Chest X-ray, AP view. Patient: 58 years old, sex F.
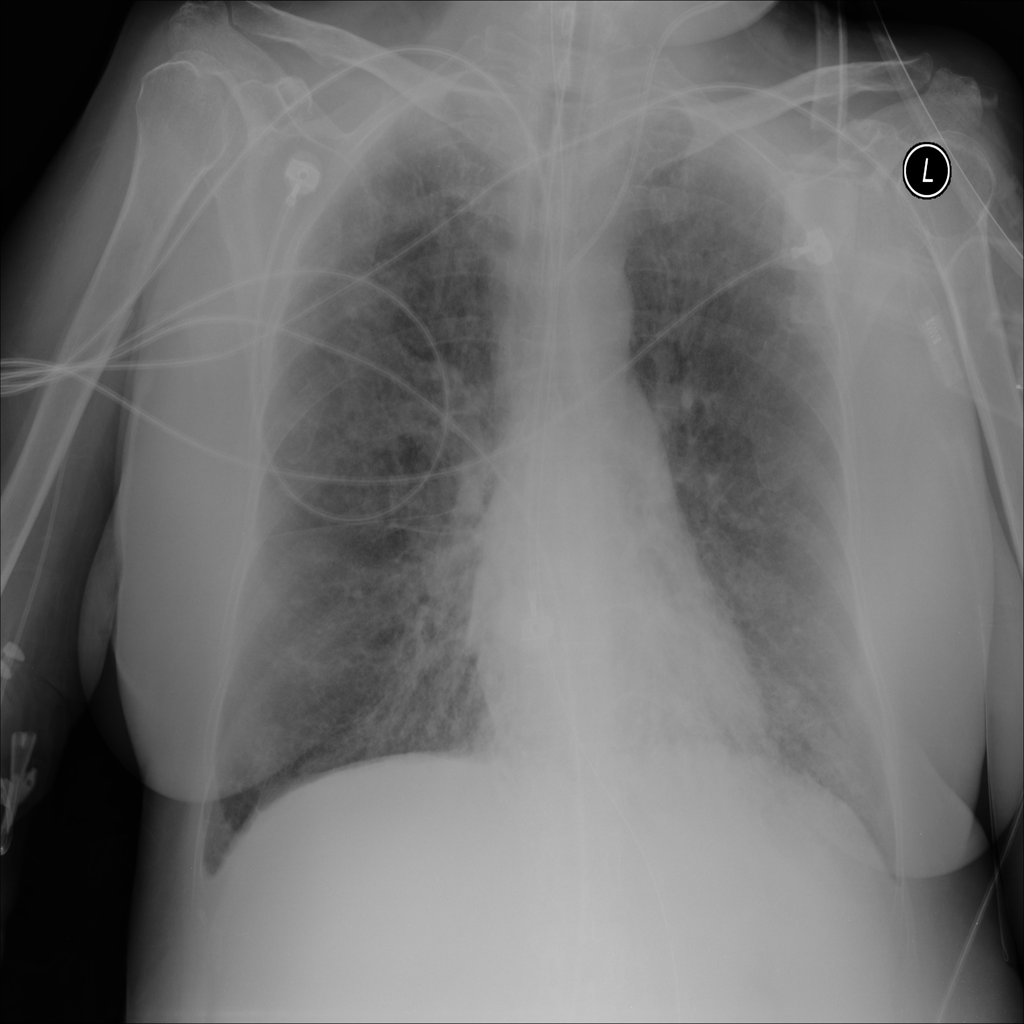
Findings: Consolidation